Question: My map has 4 or 5 points close to each other and right now using AVSpeechSynthesizer I've got it so that it will say the name of the location (which is also displayed in a little bubble).
I want it to still show that bubble but when clicked I want it to say a description of that place that I would have specified. This is my code at the moment:
'''
@interface MapViewAnnotation : NSObject <MKAnnotation> {
NSString *title;
CLLocationCoordinate2D coordinate;
NSString *desc;
}
@property (nonatomic, copy) NSString *title;
@property (nonatomic, readonly) CLLocationCoordinate2D coordinate;
@property (nonatomic, readonly) NSString *desc;
- (id)initWithTitle:(NSString *)ttl andCoordinate:(CLLocationCoordinate2D)c2d initWithDesc:(NSString *)dsc;
'''
'''
@implementation MapViewAnnotation
@synthesize title, coordinate, desc;
- (id)initWithTitle:(NSString *)ttl andCoordinate:(CLLocationCoordinate2D)c2d initWithDesc:(NSString *)dsc {
[super init];
title = ttl;
coordinate = c2d;
desc = dsc;
return self;
'''
'''
@interface MapViewController : UIViewController {
MKMapView *mapView;
}
@property (nonatomic, retain) IBOutlet MKMapView *mapView;
@property (strong, nonatomic) AVSpeechSynthesizer *synthesizer;
'''
'''
- (void)viewDidLoad
{
// Set some coordinates for our position : Cutty Sark
CLLocationCoordinate2D location;
location.latitude = (double) 51.482997;
location.longitude = (double) -0.010072;
// Royal Observatory
CLLocationCoordinate2D twoLocation;
twoLocation.latitude = (double) 51.477805;
twoLocation.longitude = (double) -0.001430;
//Royal Naval College
CLLocationCoordinate2D threeLocation;
threeLocation.latitude = (double) 51.483344;
threeLocation.longitude = (double) -0.006799;
//Queen's House
CLLocationCoordinate2D fourLocation;
fourLocation.latitude = (double) 51.481383;
fourLocation.longitude = (double) -0.003722;
//National Maritime Museum
CLLocationCoordinate2D fiveLocation;
fiveLocation.latitude = (double) 51.481050;
fiveLocation.longitude = (double) -0.005578;
// Add Cutty Sark annotation to MapView
MapViewAnnotation *newAnnotation = [[MapViewAnnotation alloc] initWithTitle:@"Cutty Sark" andCoordinate:location initWithDesc:@"Description about Cutty Sark"];
[self.mapView addAnnotation:newAnnotation];
self.mapView.delegate = self;
[newAnnotation release];
// Add Royal Observatory annotation to MapView
newAnnotation = [[MapViewAnnotation alloc] initWithTitle:@"Royal Observatory" andCoordinate:twoLocation initWithDesc:@"Description about Cutty Sark"];
[self.mapView addAnnotation:newAnnotation];
[newAnnotation release];
// Add Royal Naval College annotation to MapView
newAnnotation = [[MapViewAnnotation alloc] initWithTitle:@"Royal Naval College" andCoordinate:threeLocation initWithDesc:@"Description about Cutty Sark"];
[self.mapView addAnnotation:newAnnotation];
[newAnnotation release];
// Add Queen's House annotation to MapView
newAnnotation = [[MapViewAnnotation alloc] initWithTitle:@"Queen's House" andCoordinate:fourLocation initWithDesc:@"Description about Cutty Sark"];
[self.mapView addAnnotation:newAnnotation];
[newAnnotation release];
// Add National Maritime Museum annotation to MapView
newAnnotation = [[MapViewAnnotation alloc] initWithTitle:@"National Maritime Museum" andCoordinate:fiveLocation initWithDesc:@"Description about Cutty Sark"];
[self.mapView addAnnotation:newAnnotation];
[newAnnotation release];
}
- (void)mapView:(MKMapView *)mapView didSelectAnnotationView:(MKAnnotationView *)anView
{
AVSpeechSynthesizer *synthesizer = [[AVSpeechSynthesizer alloc]init];
AVSpeechUtterance *utterance = [AVSpeechUtterance speechUtteranceWithString:((MapViewAnnotation *)anView).desc];
[utterance setRate:0.5];
[synthesizer speakUtterance:utterance];
}
// When a map annotation point is added, zoom to it (1500 range)
- (void)mapView:(MKMapView *)mv didAddAnnotationViews:(NSArray *)views
{
MKAnnotationView *annotationView = [views objectAtIndex:0];
id <MKAnnotation> mp = [annotationView annotation];
MKCoordinateRegion region = MKCoordinateRegionMakeWithDistance([mp coordinate], 1500, 1500);
[mv setRegion:region animated:YES];
//[mv selectAnnotation:mp animated:YES];
}
'''
Any help would be appreciated!
Here is the NSLog:

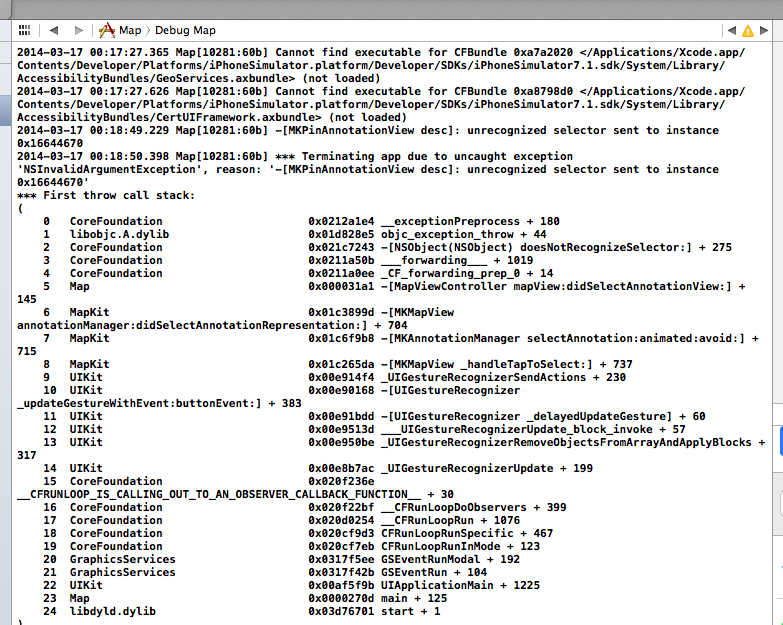
Answer: In the 'didSelectAnnotationView' delegate method, the 'anView' parameter is the 'MKAnnotationView'.
That is, 'anView' is the ('MKAnnotationView' or 'MKPinAnnotationView' class) object of the annotation.
It is not the (your 'MapViewAnnotation' class) object of the annotation.
To refer to the annotation model instance that the view is for, use the view's 'annotation' property and cast it to your class:
'''
- (void)mapView:(MKMapView *)mapView didSelectAnnotationView:(MKAnnotationView *)anView
{
//Get a reference to the annotation this view is for...
id<MKAnnotation> annSelected = anView.annotation;
//Before casting, make sure this annotation is our custom type
//(and not some other type like MKUserLocation)...
if ([annSelected isKindOfClass:[MapViewAnnotation class]])
{
MapViewAnnotation *mva = (MapViewAnnotation *)annSelected;
AVSpeechSynthesizer *synthesizer = [[AVSpeechSynthesizer alloc]init];
AVSpeechUtterance *utterance =
[AVSpeechUtterance speechUtteranceWithString:mva.desc];
[utterance setRate:0.5];
[synthesizer speakUtterance:utterance];
}
}
'''